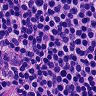
Metastatic tissue present: no